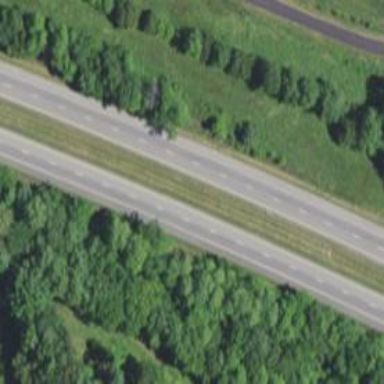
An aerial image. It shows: Asphalt motorway.